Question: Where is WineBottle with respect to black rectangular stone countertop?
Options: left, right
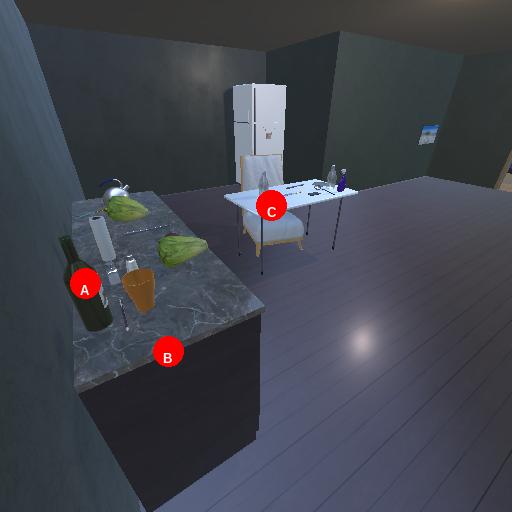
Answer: left